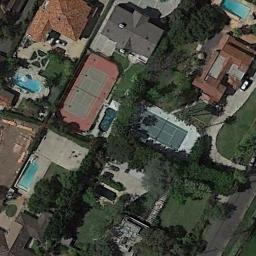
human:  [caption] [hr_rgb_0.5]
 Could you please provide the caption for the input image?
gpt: Many buildings of different shapes are beside the tennis courts .

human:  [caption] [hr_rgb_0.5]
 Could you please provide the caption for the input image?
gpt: Tennis court and swimming pool in the middle of a residential area surrounded by trees .

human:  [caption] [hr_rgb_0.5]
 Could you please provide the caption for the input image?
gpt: The tennis court is on the grass next to some buildings and trees .

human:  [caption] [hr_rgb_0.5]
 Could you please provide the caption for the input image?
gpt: One side of the tennis court was shaded by the shade of a tree .

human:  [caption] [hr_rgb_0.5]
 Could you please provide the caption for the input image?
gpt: There are many green trees and some buildings around the tennis court .